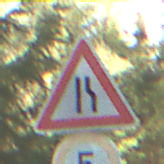
Verkehrszeichen: EinseitigVerengteFahrbahnRechts
Zusatzzeichen unten: Geschwindigkeit5
Umgebung: Outdoor, Nature
Tageszeit: MorningAfternoon
Wetter: Clear
Licht: Natural
Jahreszeit: NotSpecified
Kontrast: LowContrast